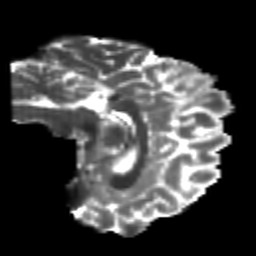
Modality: T2w
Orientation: sagittal
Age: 26
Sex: male
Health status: healthy
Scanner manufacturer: philips
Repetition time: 7.474 s
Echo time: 0.08753 s